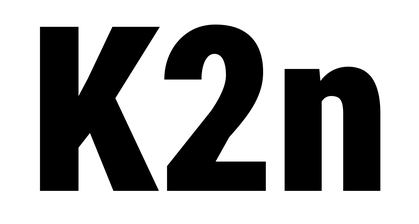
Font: Roboto_Condensed_Black